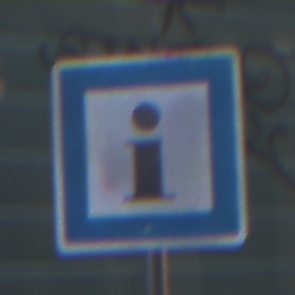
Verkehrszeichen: Informationsstelle
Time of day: MorningAfternoon
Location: Outdoor (Urban)
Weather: PartlyCloudy
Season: NotSpecified
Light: Natural